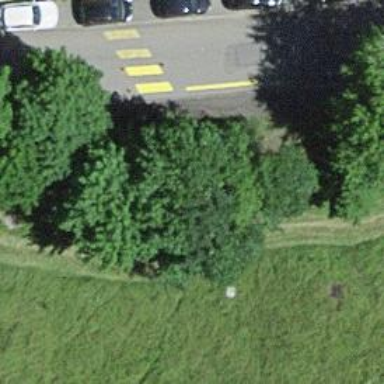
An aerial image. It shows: Row of trees in natural setting.